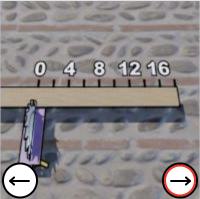
Task: length
Answer: 18
First scale value: 4.0